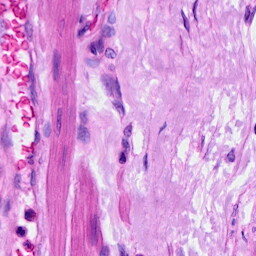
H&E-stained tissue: Ovarian